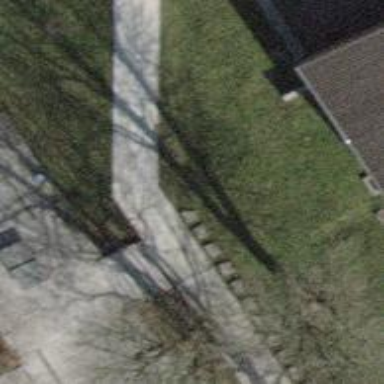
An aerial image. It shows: Footway with concrete surface.